Chest X-ray. View position: PA
Patient age: 62
Patient sex: F
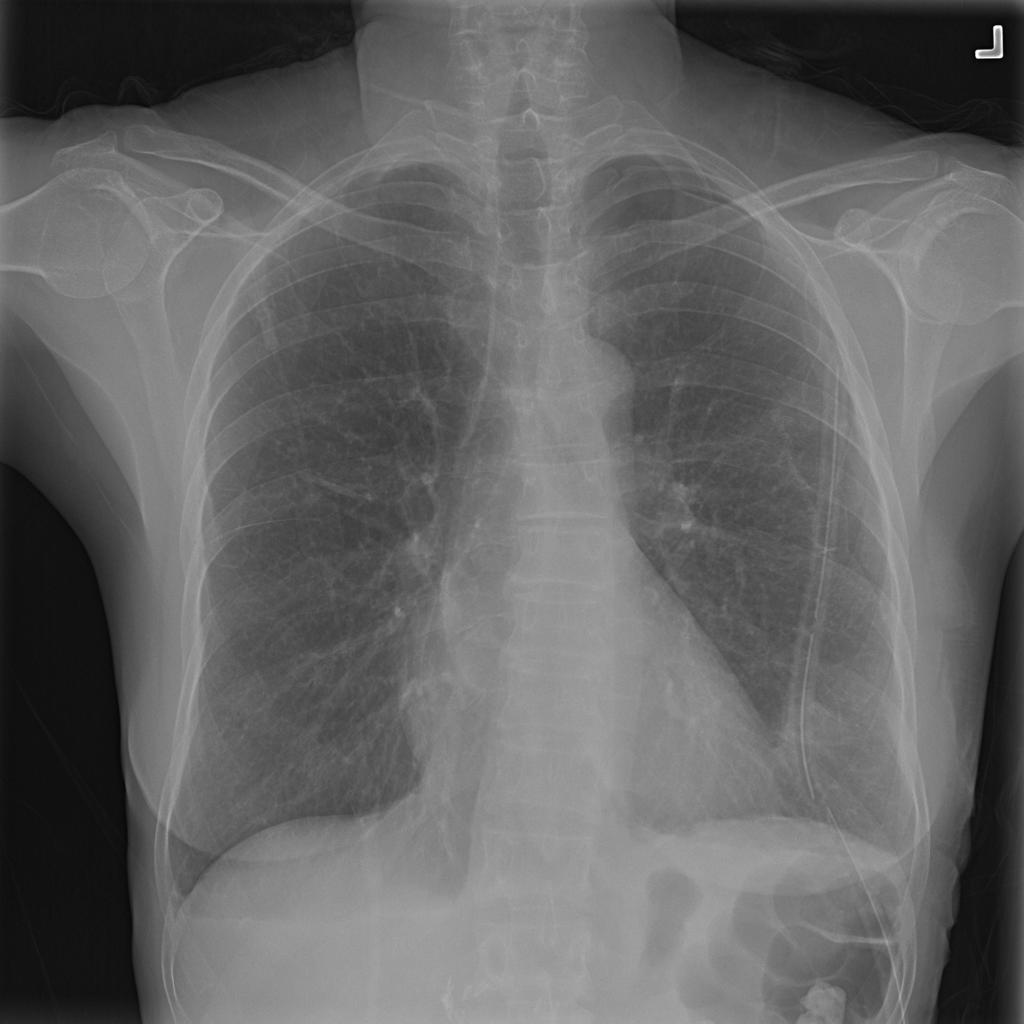
Finding: Pneumothorax